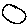
Label: moon